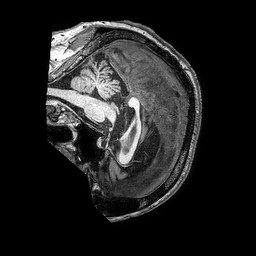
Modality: T1w
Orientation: sagittal
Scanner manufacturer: philips
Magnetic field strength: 3 T
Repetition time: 0.007002 s
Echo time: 0.003193 s